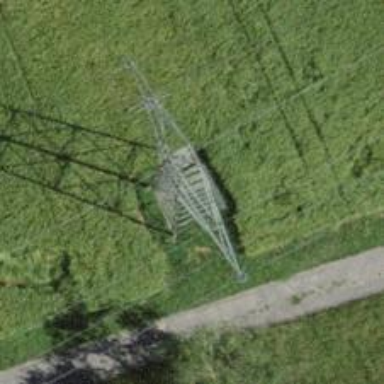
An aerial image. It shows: Lattice structure tower.